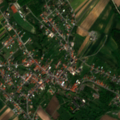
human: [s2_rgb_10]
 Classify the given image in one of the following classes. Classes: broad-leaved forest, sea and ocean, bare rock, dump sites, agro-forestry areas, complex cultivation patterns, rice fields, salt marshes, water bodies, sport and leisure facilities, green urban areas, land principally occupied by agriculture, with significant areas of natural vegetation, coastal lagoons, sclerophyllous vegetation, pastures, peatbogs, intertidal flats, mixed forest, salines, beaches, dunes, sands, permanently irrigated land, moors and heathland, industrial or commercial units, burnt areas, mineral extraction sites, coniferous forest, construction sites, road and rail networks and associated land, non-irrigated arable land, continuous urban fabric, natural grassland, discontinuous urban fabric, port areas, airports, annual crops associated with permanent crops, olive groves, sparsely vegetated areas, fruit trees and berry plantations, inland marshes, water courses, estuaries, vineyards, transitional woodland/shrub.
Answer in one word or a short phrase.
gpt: discontinuous urban fabric, non-irrigated arable land, land principally occupied by agriculture, with significant areas of natural vegetation